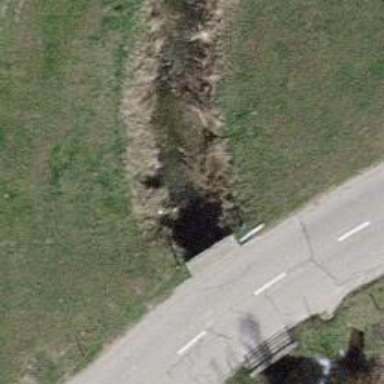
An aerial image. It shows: There is tunnel.